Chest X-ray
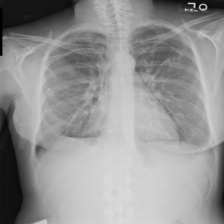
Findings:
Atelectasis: negative
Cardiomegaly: negative
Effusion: negative
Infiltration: negative
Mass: negative
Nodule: negative
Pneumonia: negative
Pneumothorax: negative
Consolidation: negative
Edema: negative
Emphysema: negative
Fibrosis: negative
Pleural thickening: negative
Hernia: negative